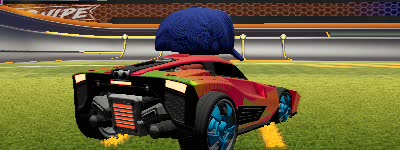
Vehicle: breakout